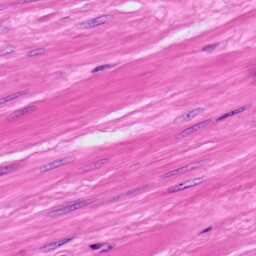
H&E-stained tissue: Prostate